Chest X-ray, AP view. Patient: 51 years old, sex M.
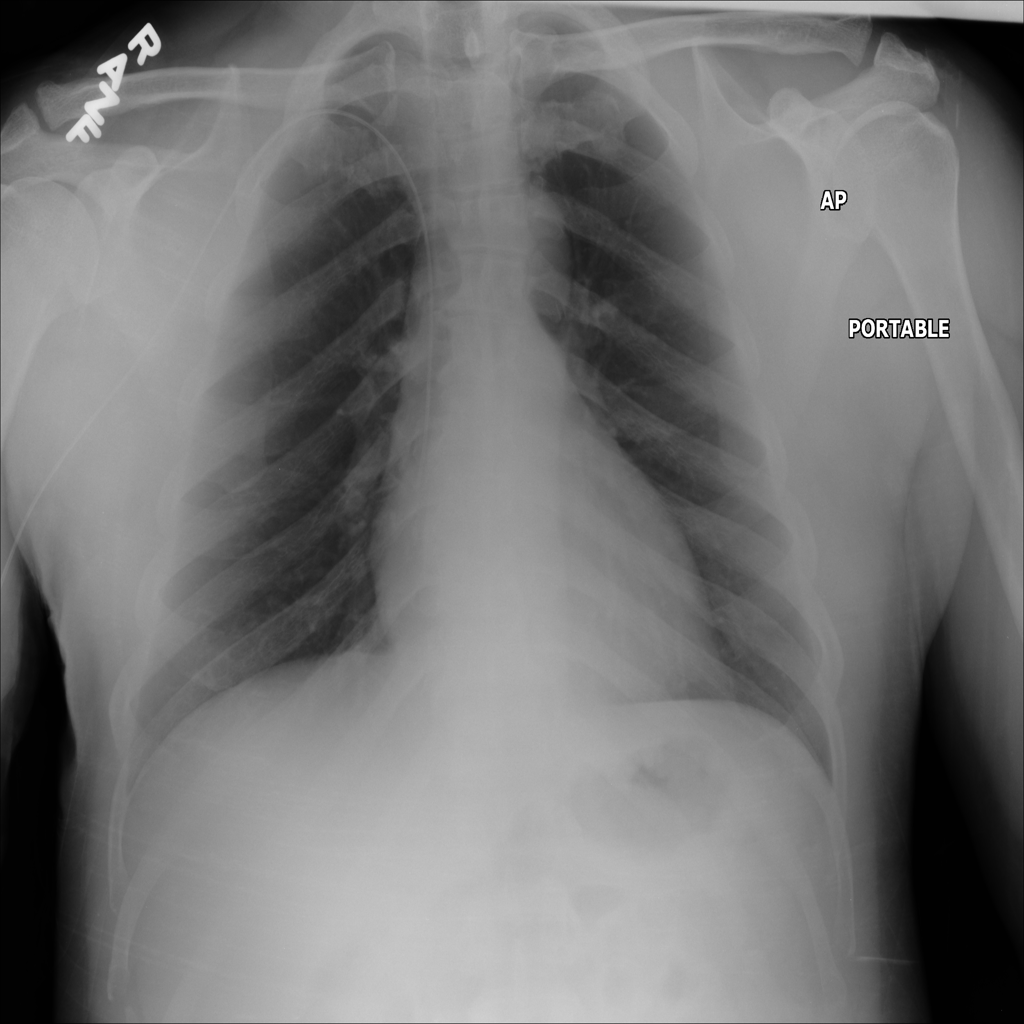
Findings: No Finding